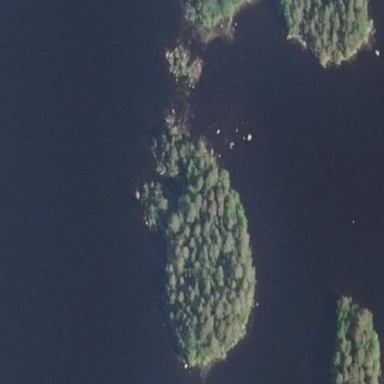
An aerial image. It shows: Islet surrounded by woodland.